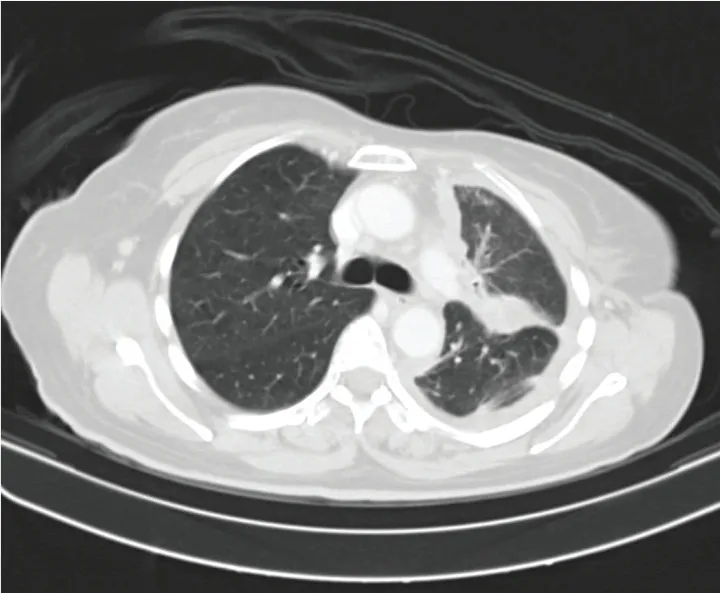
Contrast enhanced computed tomography (CECT) scan showing decrease in left sided pleural effusion with near stable diffuse pleural thickening along with decrease in consolidation.
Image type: radiology (ct)